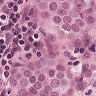
Metastatic tissue present: yes